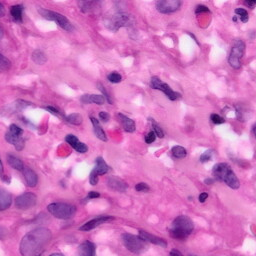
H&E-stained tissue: Pancreatic